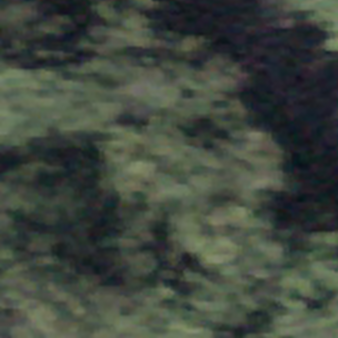
Label: other